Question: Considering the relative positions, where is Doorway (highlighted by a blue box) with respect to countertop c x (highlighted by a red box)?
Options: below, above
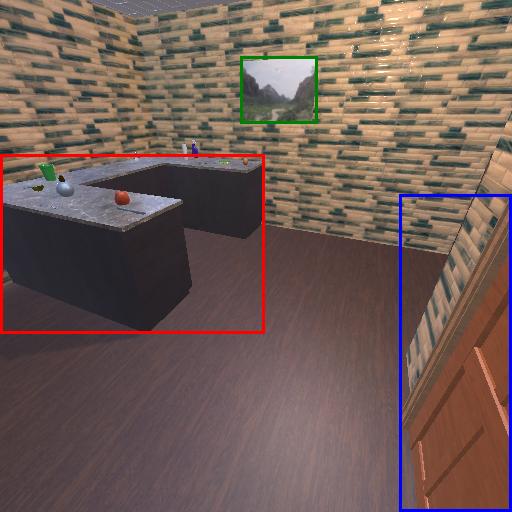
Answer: below